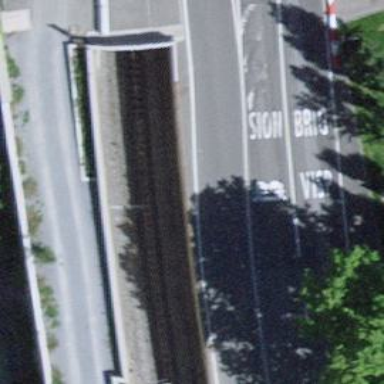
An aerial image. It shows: Railway signal.